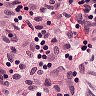
Metastatic tissue present: no